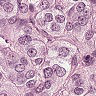
Metastatic tissue present: yes